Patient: sex M, age 51
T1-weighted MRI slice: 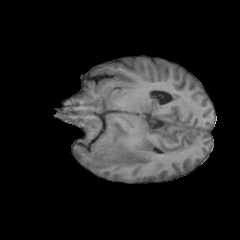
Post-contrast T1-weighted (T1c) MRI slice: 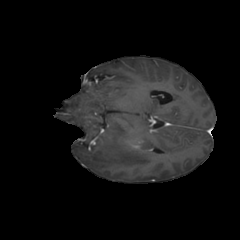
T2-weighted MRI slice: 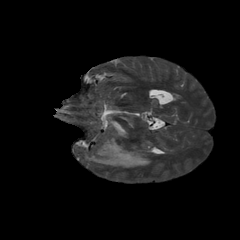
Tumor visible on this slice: yes
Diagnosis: Glioblastoma, IDH-wildtype
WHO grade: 4